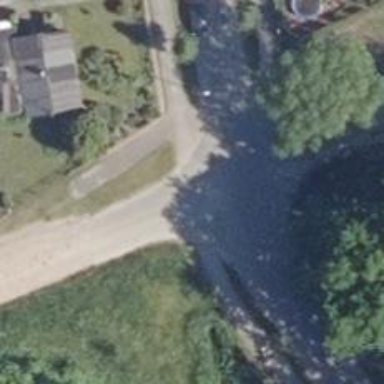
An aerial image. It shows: Residential road with gravel surface.